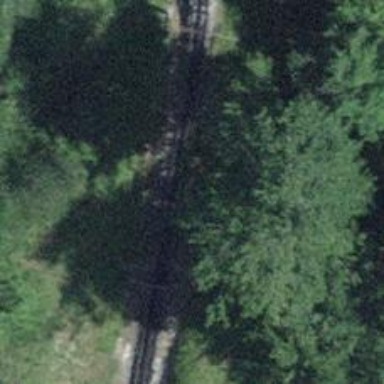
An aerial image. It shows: Narrow-gauge railway track electrified by contact line.